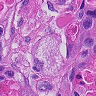
Metastatic tissue present: yes